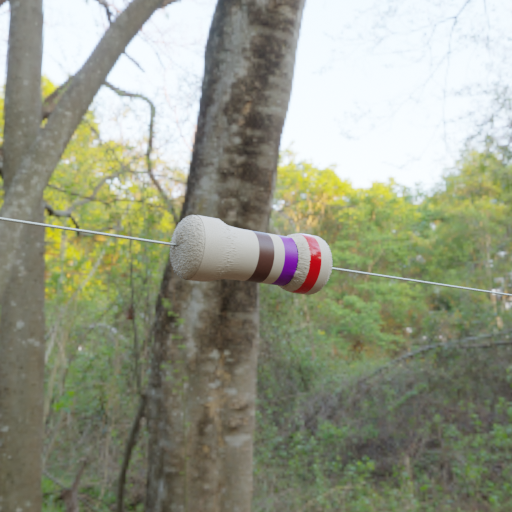
Resistor colour bands (in order): brown, violet, red